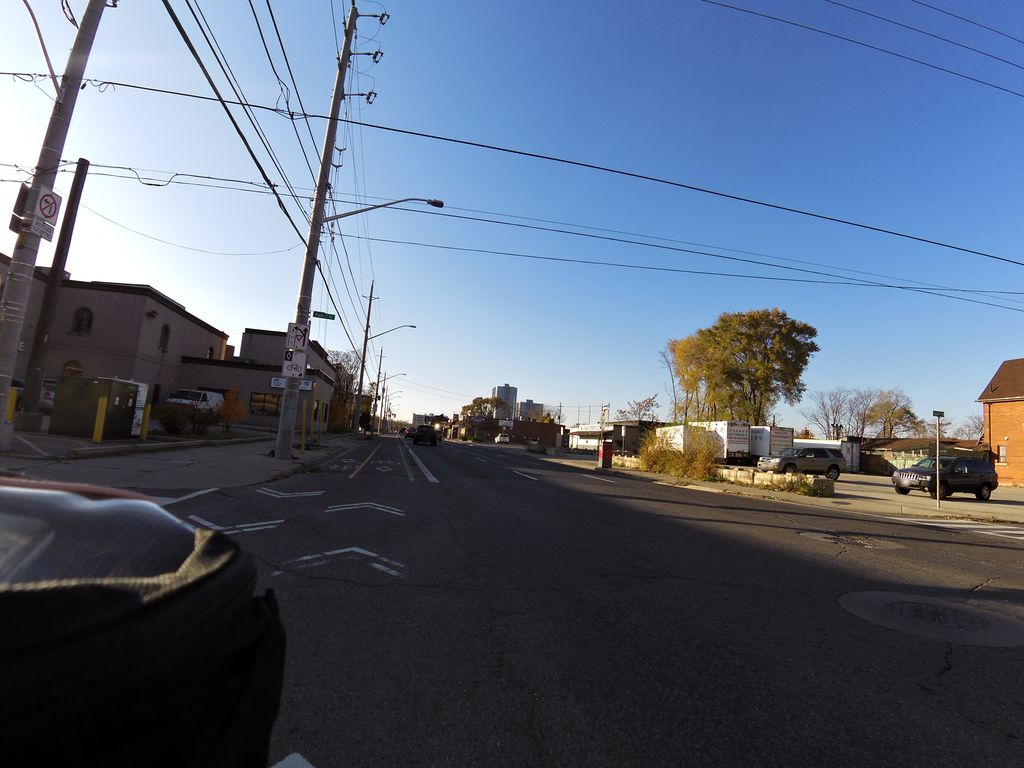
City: hamilton